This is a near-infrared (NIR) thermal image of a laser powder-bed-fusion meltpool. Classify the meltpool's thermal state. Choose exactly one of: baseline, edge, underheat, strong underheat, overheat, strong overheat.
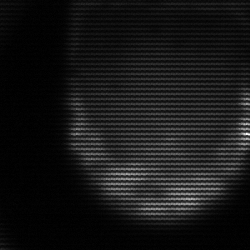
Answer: edge